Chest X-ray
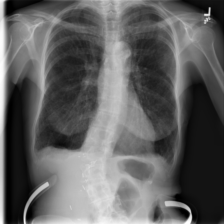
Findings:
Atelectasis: negative
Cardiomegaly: negative
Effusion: negative
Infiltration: negative
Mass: negative
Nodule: negative
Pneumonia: negative
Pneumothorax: negative
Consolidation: negative
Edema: negative
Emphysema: negative
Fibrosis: negative
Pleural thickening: negative
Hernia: negative